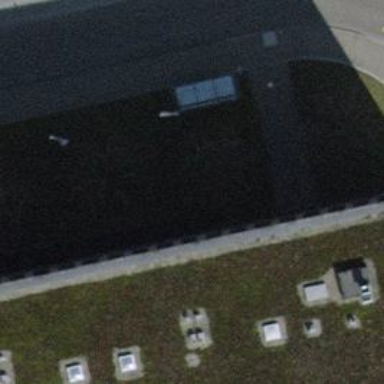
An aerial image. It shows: Streetpod bicycle parking facility.